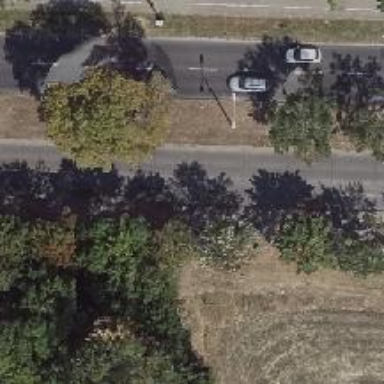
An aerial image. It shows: Avenue lined with broadleaved deciduous trees.